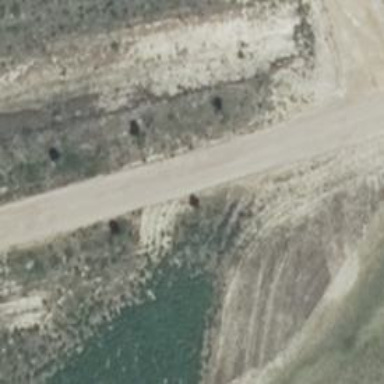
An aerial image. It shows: Gravel track with grade3 tracktype.